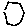
Label: hexagon